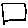
Label: square